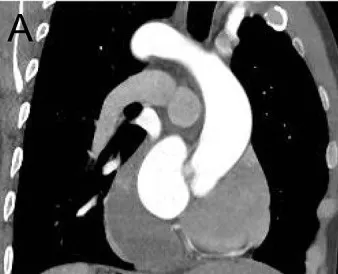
Computed tomography pre-operatively in coronal view.
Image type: radiology (ct)